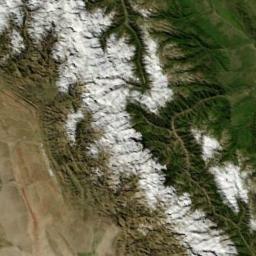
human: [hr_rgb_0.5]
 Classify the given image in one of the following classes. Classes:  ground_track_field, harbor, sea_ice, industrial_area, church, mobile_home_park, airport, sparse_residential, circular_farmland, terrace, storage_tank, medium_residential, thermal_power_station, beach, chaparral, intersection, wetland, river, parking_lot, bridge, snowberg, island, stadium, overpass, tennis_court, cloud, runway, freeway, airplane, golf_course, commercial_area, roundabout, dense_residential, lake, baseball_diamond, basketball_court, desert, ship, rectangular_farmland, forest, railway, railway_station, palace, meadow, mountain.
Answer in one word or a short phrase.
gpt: snowberg